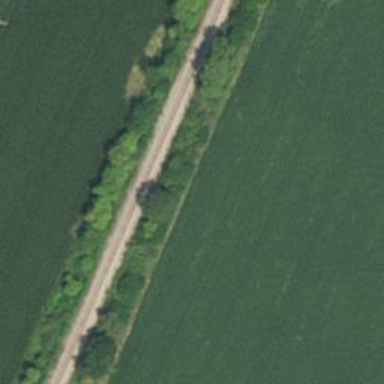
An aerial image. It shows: Railway track.